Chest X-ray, PA view. Patient: 53 years old, sex F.
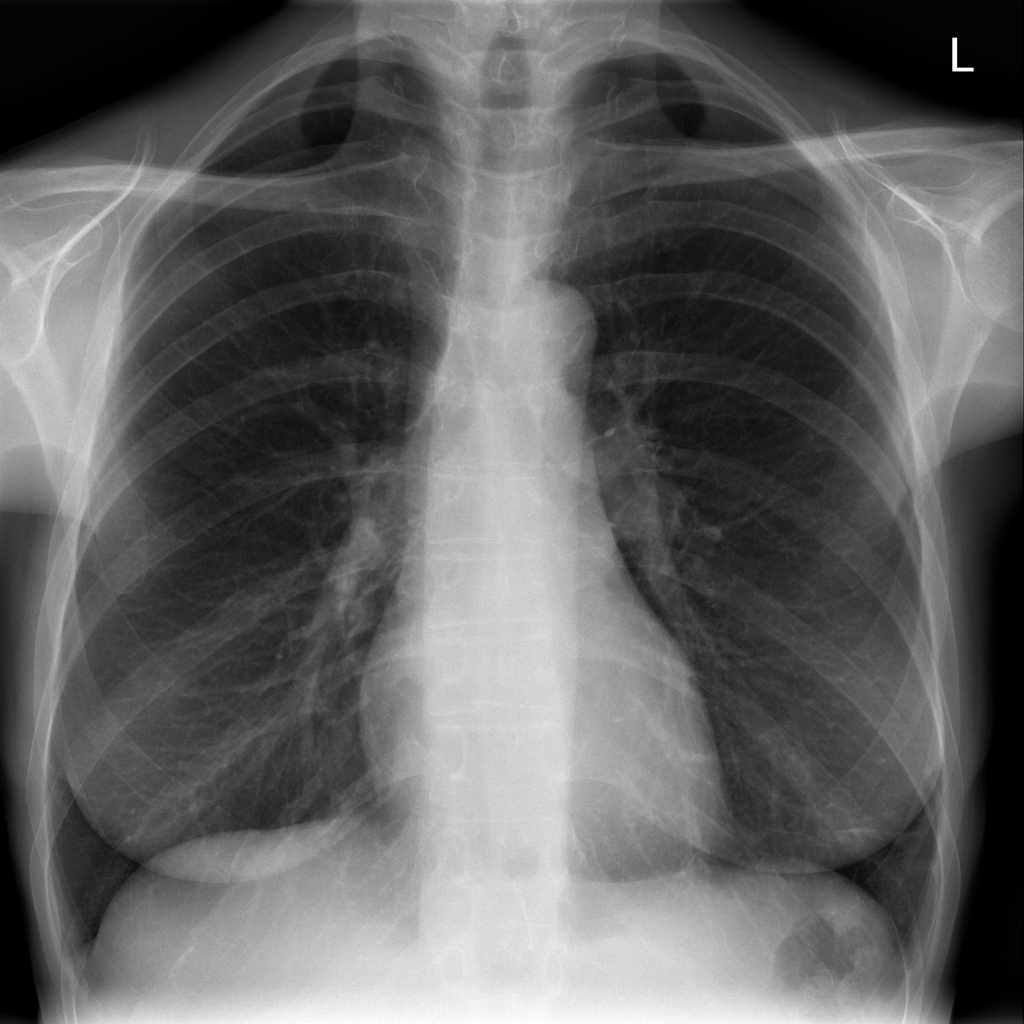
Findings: No Finding